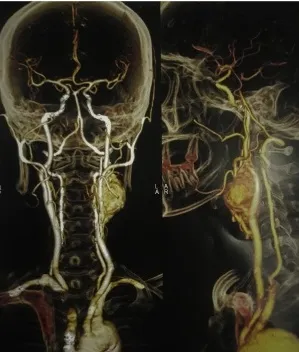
(a-c) CT Angiogram of neck vessels showing heterogenously enhancing lesion at the left carotid bifurcation with splaying of left internal and external carotid arteries.
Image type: radiology (ct)